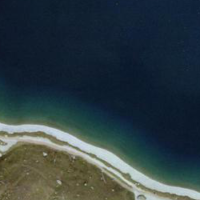
EUNIS habitat code: 26
Species observed at this site:
Saxifraga bryoides
Sempervivum montanum